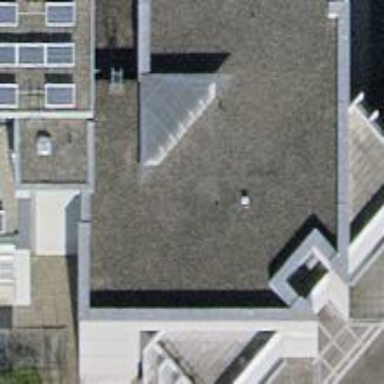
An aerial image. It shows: University building with flat roof.